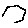
Label: hexagon